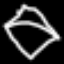
Label: diamond